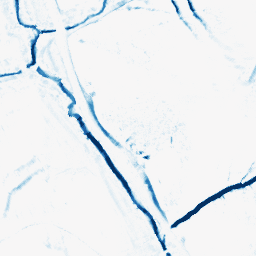
Category: morphological
Decomposition family: morphological_diamond
Decomposition parameters: operation: closing
radius: 5
Upsampling method: lanczos
Upsampling parameters: scale: 4
Upsampling scale: 4